Question: I am new with mixed effect models and I need your help please.
I have plotted the below graph in ggplot:
'''
ggplot(tempEf,aes(TRTYEAR,CO2effect,group=Myc,col=Myc)) +
facet_grid(~N) +
geom_smooth(method="lm",se=T,size=1) +
geom_point(alpha = 0.3) +
geom_hline(yintercept=0, linetype="dashed") +
theme_bw()
'''

However, I would like to represent a mixed effects model instead of 'lm'in 'geom_smooth', so I can include 'SITE'as a random effect.
The model would be the following:
'''
library(lme4)
tempEf$TRTYEAR <- as.numeric(tempEf$TRTYEAR)
mod <- lmer(r ~ Myc * N * TRTYEAR + (1|SITE), data=tempEf)
'''
I have included 'TRTYEAR'(year of treatment) because I am also interested in the patterns of the effect, that may increase or decrease over time for some groups.
Next is my best attempt so far to extract the plotting variables out of the model, but only extracted the values for 'TRTYEAR'= 5, 10 and 15.
'''
library(effects)
ef <- effect("Myc:N:TRTYEAR", mod)
x <- as.data.frame(ef)
> x
Myc N TRTYEAR fit se lower upper
1 AM Nlow 5 0.<PHONE> 0.<PHONE> -0.<PHONE> <PHONE>
2 ECM Nlow 5 0.41727928 0.<PHONE> 0.27304676 <PHONE>
3 AM Nhigh 5 0.20562700 0.<PHONE> 0.<PHONE> <PHONE>
4 ECM Nhigh 5 0.24754017 0.27647151 -0.29556267 <PHONE>
5 AM Nlow 10 0.<PHONE> 0.<PHONE> 0.<PHONE> <PHONE>
6 ECM Nlow 10 0.42211957 0.<PHONE> 0.<PHONE> <PHONE>
7 AM Nhigh 10 0.30411129 0.<PHONE> 0.23309376 <PHONE>
8 ECM Nhigh 10 0.29540744 0.76966410 -1.21652689 <PHONE>
9 AM Nlow 15 0.<PHONE> 0.<PHONE> 0.<PHONE> <PHONE>
10 ECM Nlow 15 0.42695986 0.27301163 -0.<PHONE> <PHONE>
11 AM Nhigh 15 0.40259559 0.<PHONE> 0.28492587 <PHONE>
12 ECM Nhigh 15 0.34327471 1.29676632 -2.20410343 2.<PHONE>
'''
Suggestions to a completely different approach to represent this analysis are welcome. I thought this question is better suited for stackoverflow because it's about the technicalities in R rather than the statistics behind. Thanks
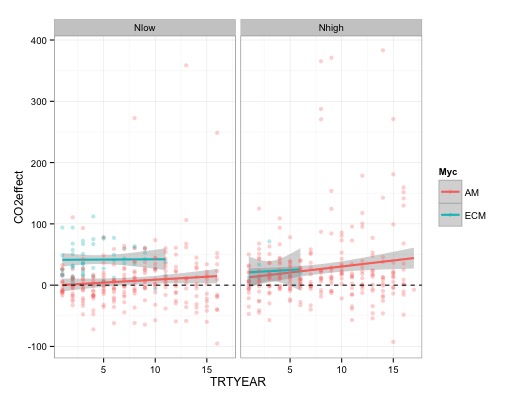
Answer: You can represent your model a variety of different ways. The easiest is to plot data by the various parameters using different plotting tools (color, shape, line type, facet), which is what you did with your example except for the random effect . Model residuals can also be plotted to communicate results. Like @MrFlick commented, it depends on what you want to communicate. If you want to add confidence/prediction bands around your estimates, you'll have to dig deeper and consider bigger statistical issues (<URL>.
Here's an example taking yours just a bit further.
Also, in your comment you said you didn't provide a reproducible example because the data do not belong to you. That doesn't mean you can't provide an example out of made up data. Please consider that for future posts so you can get faster answers.
'''
#Make up data:
tempEf <- data.frame(
N = rep(c("Nlow", "Nhigh"), each=300),
Myc = rep(c("AM", "ECM"), each=150, times=2),
TRTYEAR = runif(600, 1, 15),
site = rep(c("A","B","C","D","E"), each=10, times=12) #5 sites
)
# Make up some response data
tempEf$r <- 2*tempEf$TRTYEAR +
-8*as.numeric(tempEf$Myc=="ECM") +
4*as.numeric(tempEf$N=="Nlow") +
0.1*tempEf$TRTYEAR * as.numeric(tempEf$N=="Nlow") +
0.2*tempEf$TRTYEAR*as.numeric(tempEf$Myc=="ECM") +
-11*as.numeric(tempEf$Myc=="ECM")*as.numeric(tempEf$N=="Nlow")+
0.5*tempEf$TRTYEAR*as.numeric(tempEf$Myc=="ECM")*as.numeric(tempEf$N=="Nlow")+
as.numeric(tempEf$site) + #Random intercepts; intercepts will increase by 1
tempEf$TRTYEAR/10*rnorm(600, mean=0, sd=2) #Add some noise
library(lme4)
model <- lmer(r ~ Myc * N * TRTYEAR + (1|site), data=tempEf)
tempEf$fit <- predict(model) #Add model fits to dataframe
'''
Incidentally, the model fit the data well compared to the coefficients above:
'''
model
#Linear mixed model fit by REML ['lmerMod']
#Formula: r ~ Myc * N * TRTYEAR + (1 | site)
# Data: tempEf
#REML criterion at convergence: 2461.705
#Random effects:
# Groups Name Std.Dev.
# site (Intercept) 1.684
# Residual 1.825
#Number of obs: 600, groups: site, 5
#Fixed Effects:
# (Intercept) MycECM NNlow
# 3.03411 -7.92755 4.30380
# TRTYEAR MycECM:NNlow MycECM:TRTYEAR
# 1.98889 -11.64218 0.18589
# NNlow:TRTYEAR MycECM:NNlow:TRTYEAR
# 0.07781 0.60224
'''
Adapting your example to show the model outputs overlaid on the data
'''
library(ggplot2)
ggplot(tempEf,aes(TRTYEAR, r, group=interaction(site, Myc), col=site, shape=Myc )) +
facet_grid(~N) +
geom_line(aes(y=fit, lty=Myc), size=0.8) +
geom_point(alpha = 0.3) +
geom_hline(yintercept=0, linetype="dashed") +
theme_bw()
'''
Notice all I did was change your colour from to , and linetype to .

I hope this example gives some ideas how to visualize your mixed effects model.